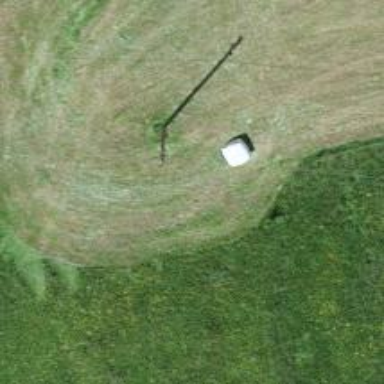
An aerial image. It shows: Minor power line.